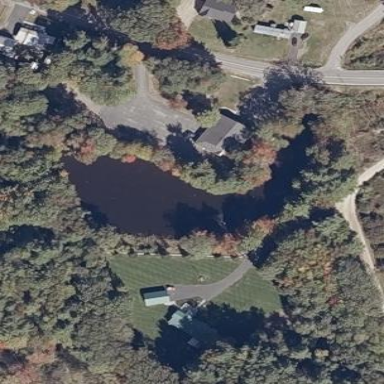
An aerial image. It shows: Pond with natural water.